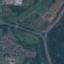
Land use / land cover class: Highway